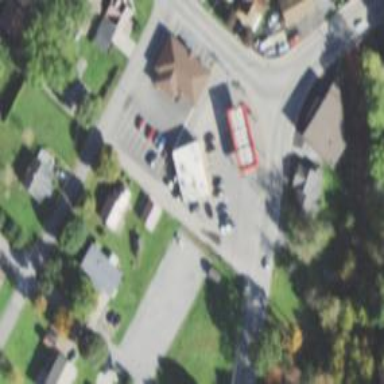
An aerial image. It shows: Convenience shop.